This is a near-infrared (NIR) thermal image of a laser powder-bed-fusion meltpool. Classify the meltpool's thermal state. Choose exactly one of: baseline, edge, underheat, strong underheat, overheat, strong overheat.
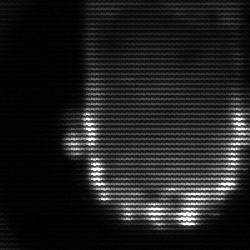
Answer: baseline